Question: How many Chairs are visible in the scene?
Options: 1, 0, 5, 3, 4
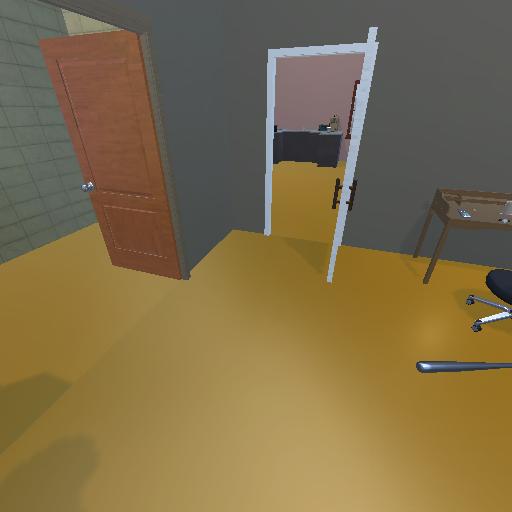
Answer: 1